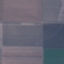
Land use / land cover class: AnnualCrop